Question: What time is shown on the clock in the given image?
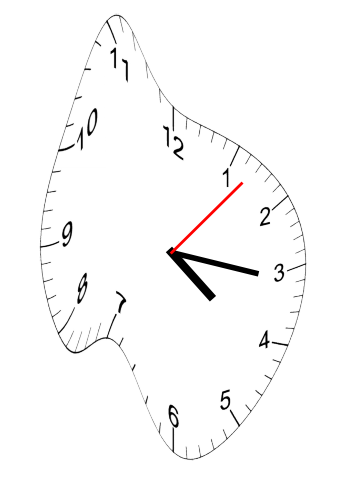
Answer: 04:16:07